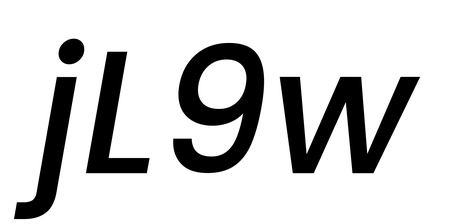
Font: Poppins-MediumItalic